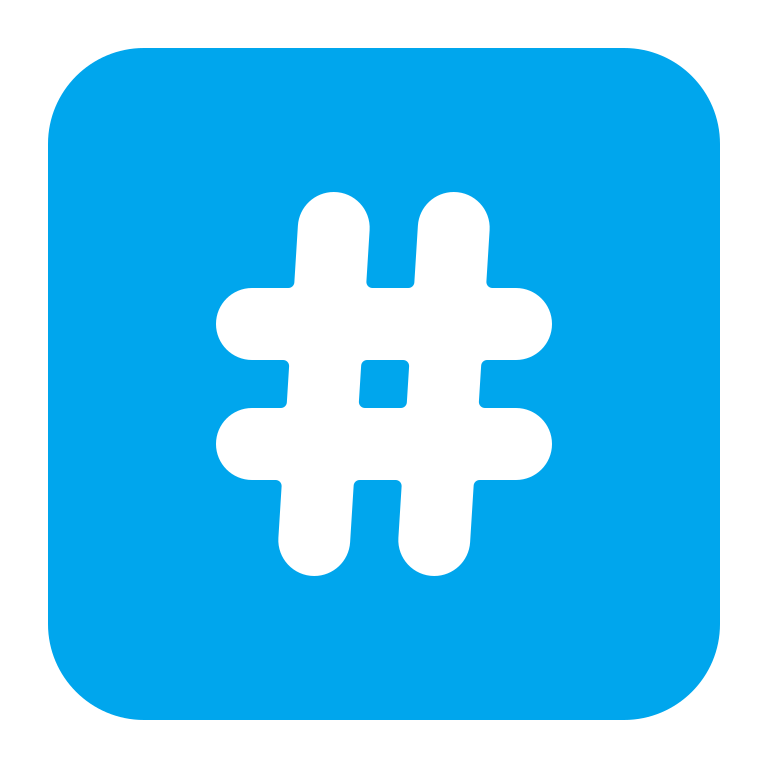
keycap hashtag flat